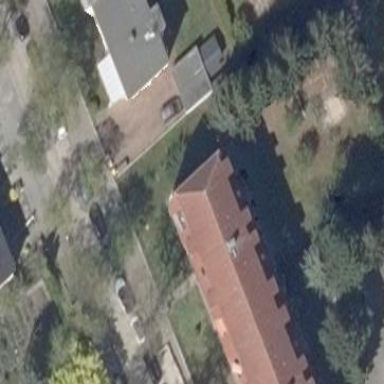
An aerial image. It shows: Gabled roof apartments building.